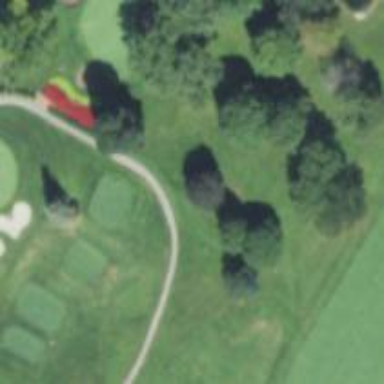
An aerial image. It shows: Path for both road and golf.